Field crop: tomato
Growth stage: 2
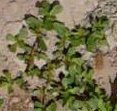
Species: portulaca